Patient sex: M
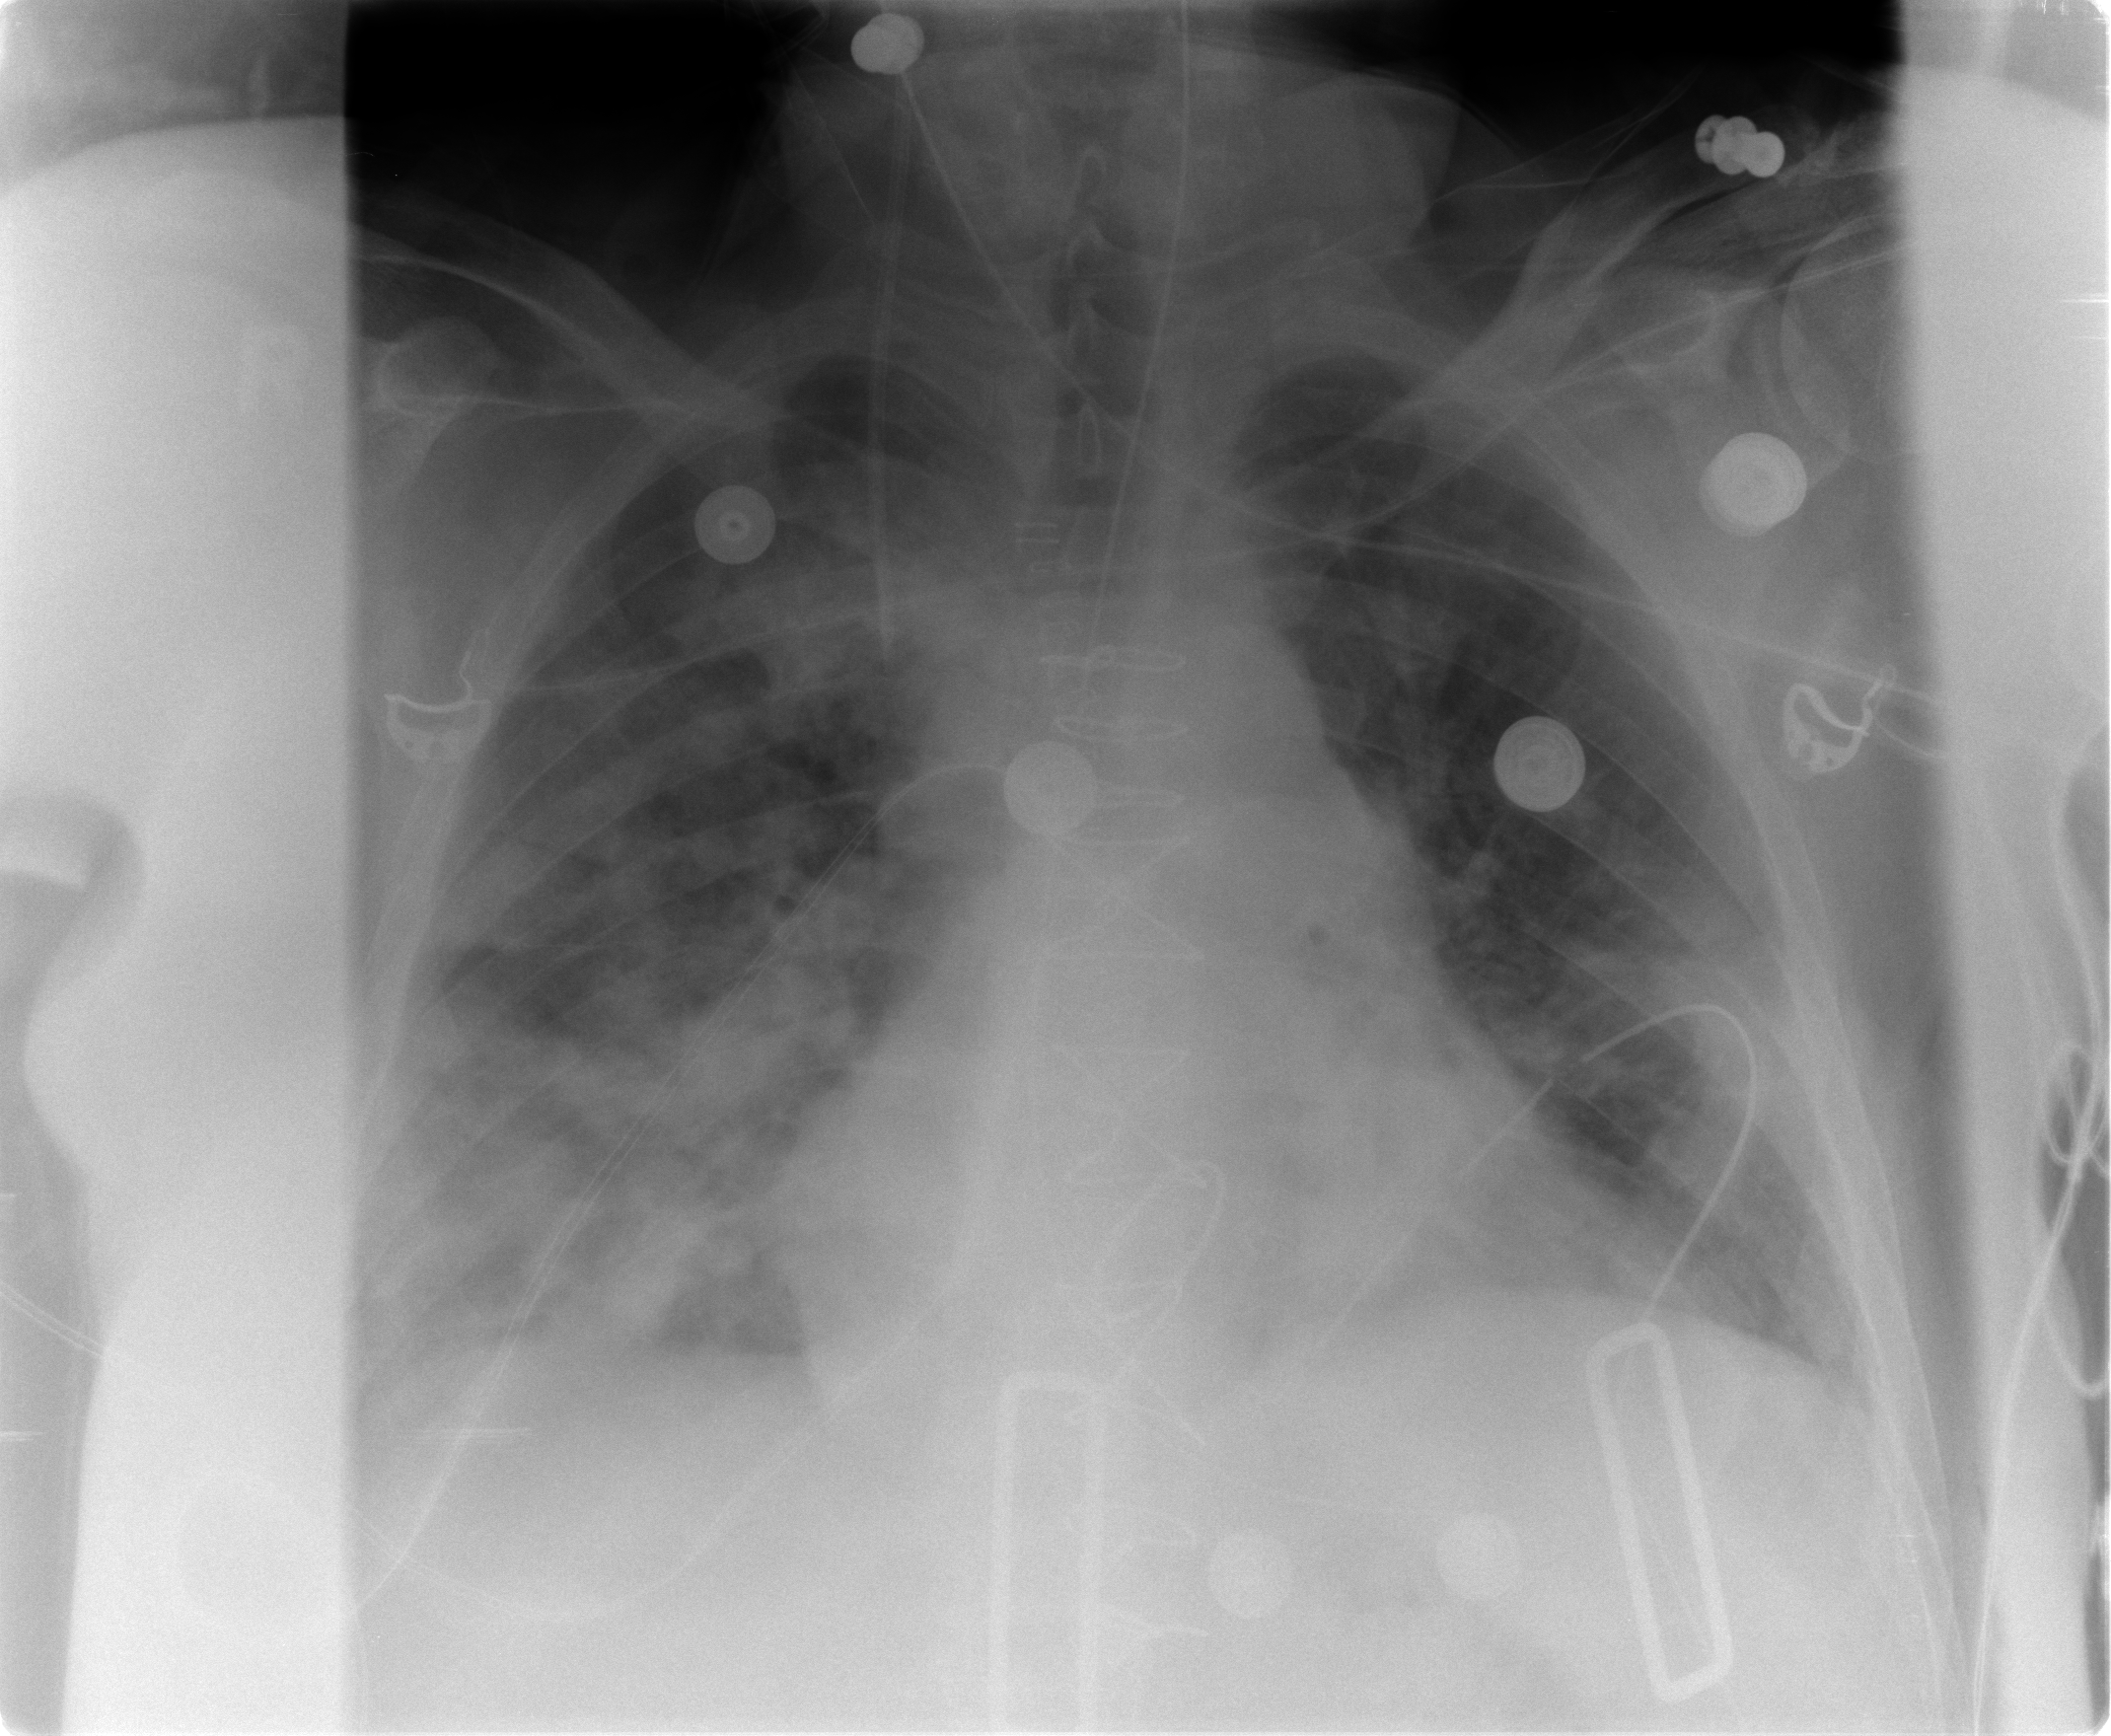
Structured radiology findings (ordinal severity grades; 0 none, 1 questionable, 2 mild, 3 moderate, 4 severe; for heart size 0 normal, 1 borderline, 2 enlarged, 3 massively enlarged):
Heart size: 2
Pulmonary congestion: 0
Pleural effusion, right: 1
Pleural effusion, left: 0
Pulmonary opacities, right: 3
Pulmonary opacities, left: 2
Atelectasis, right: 2
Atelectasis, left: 2